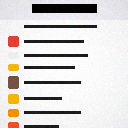
Screen state: on